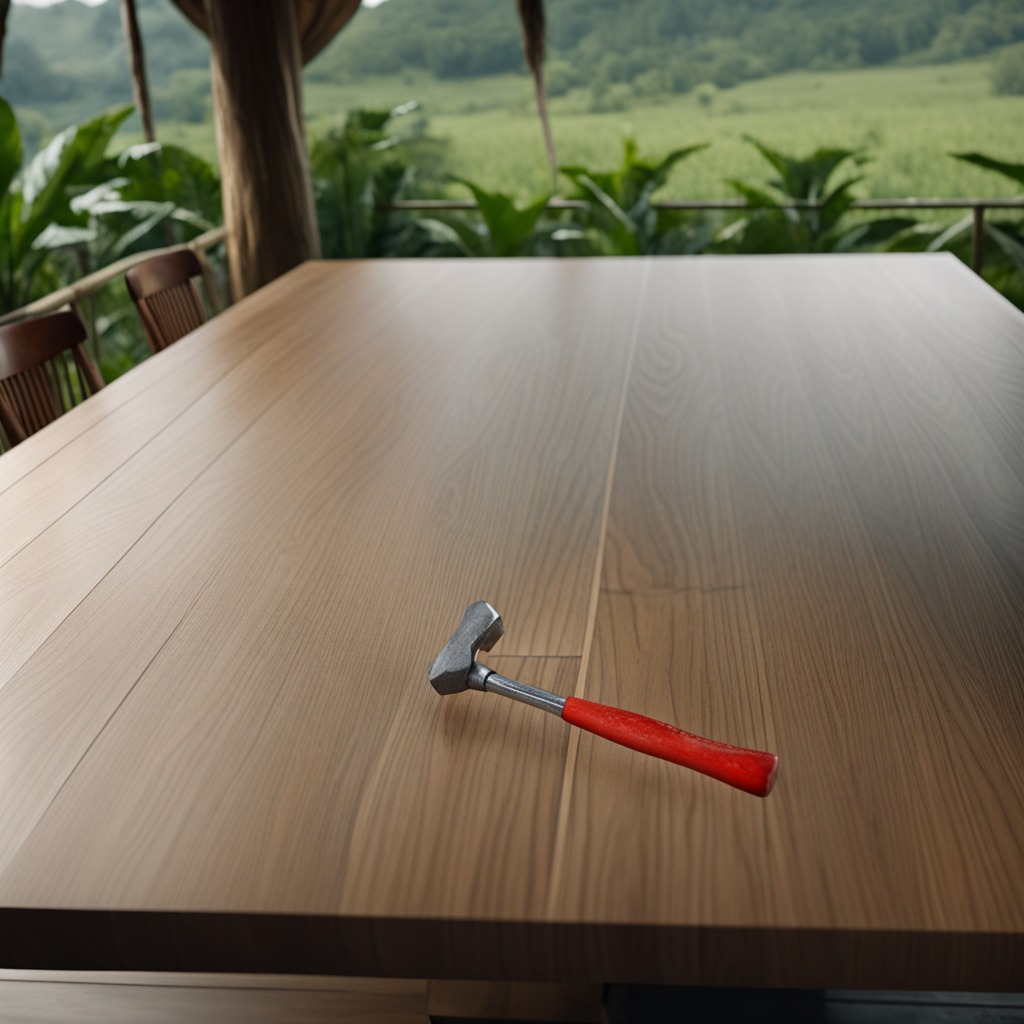
A hammer lies on a wooden table inside a jungle field workshop tent humid ambient light worn but